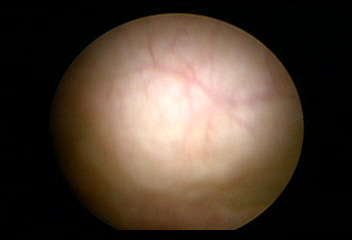
Modality: WLC
Class: Normal mucosa
Bladder cancer association: No